Question: Using the border-image css property on a site is having strange rendering artifacts on the iPad (assuming all ios devices have the same problem). It's essentially adding little lines where the image is getting sliced according to the css. See image as a reference:

Doing certain things will cause the lines to disappear such as zooming in, or moving the div that I've applied it to. I'm assuming this is a rendering bug in mobile safari, but does anyone have any ideas/suggestions on how to fix it?
I might add that this renders correctly in all desktop browsers supporting the property: safari, chrome, firefox, etc.
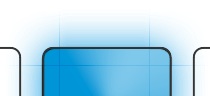
Answer: I'm pretty sure if you zoom in/out with Safari on the Desktop version you will see the same problem. Sometimes you're zoomed fractions of pixels and webkit doesn't really know what to do with the subpixels.
Try adding to your head:
'''
<meta name="viewport" content="initial-scale=1">
'''
That way the default view will be good. You could also disable zooming, but I wouldn't recommend it unless it's a website designed specifically for the iPad.